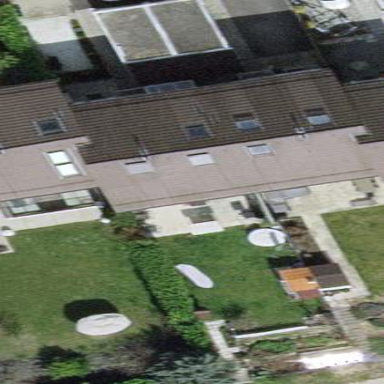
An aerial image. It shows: Garden enclosed by fence.